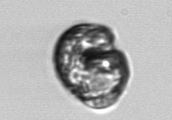
Label: Proterythropsis